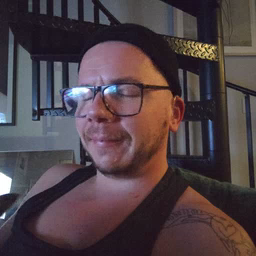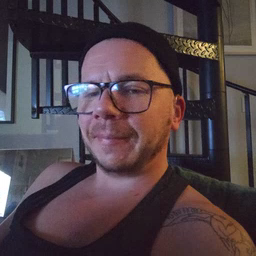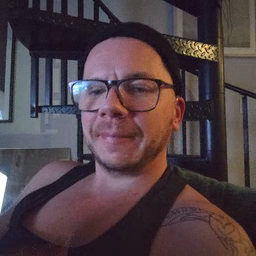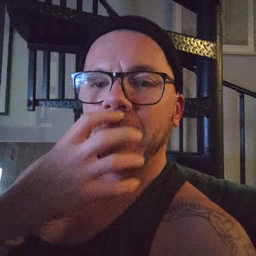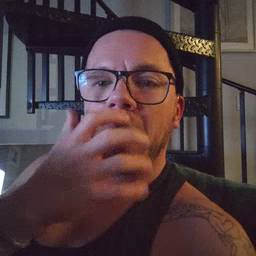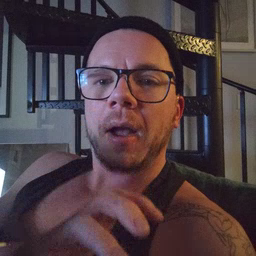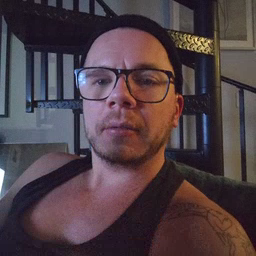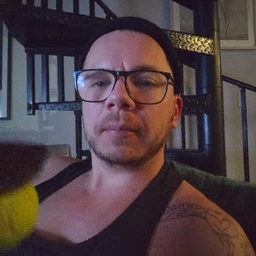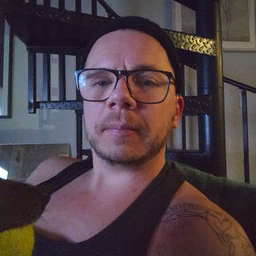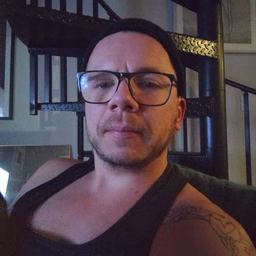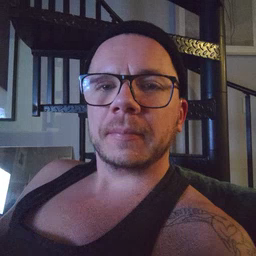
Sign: hot